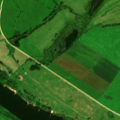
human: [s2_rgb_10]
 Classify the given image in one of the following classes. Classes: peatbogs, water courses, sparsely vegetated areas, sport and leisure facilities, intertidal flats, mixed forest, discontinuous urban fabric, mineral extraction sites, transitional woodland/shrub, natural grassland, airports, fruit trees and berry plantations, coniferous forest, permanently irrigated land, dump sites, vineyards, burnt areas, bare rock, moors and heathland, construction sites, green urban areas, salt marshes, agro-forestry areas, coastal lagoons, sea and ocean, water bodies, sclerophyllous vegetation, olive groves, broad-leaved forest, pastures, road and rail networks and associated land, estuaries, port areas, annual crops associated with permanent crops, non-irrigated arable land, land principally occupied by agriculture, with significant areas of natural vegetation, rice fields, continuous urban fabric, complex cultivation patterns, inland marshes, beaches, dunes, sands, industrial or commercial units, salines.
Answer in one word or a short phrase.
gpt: pastures, land principally occupied by agriculture, with significant areas of natural vegetation, water courses